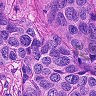
Metastatic tissue present: yes